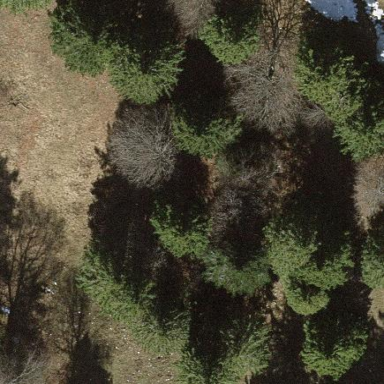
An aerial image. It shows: Forest area.